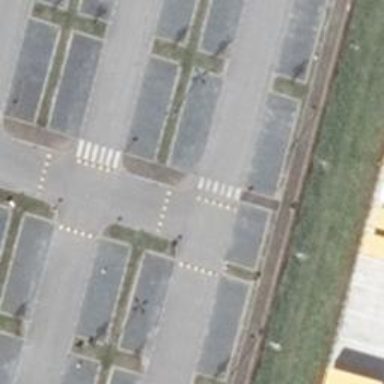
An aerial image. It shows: Parking aisle designated as service road.